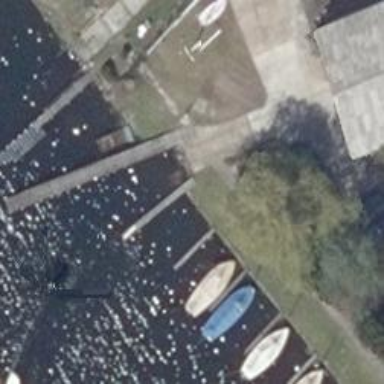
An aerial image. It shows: Slipway on leisure land.